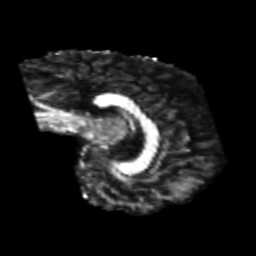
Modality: FA
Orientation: sagittal
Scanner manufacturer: siemens
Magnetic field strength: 3 T
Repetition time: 6.8 s
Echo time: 0.093 s